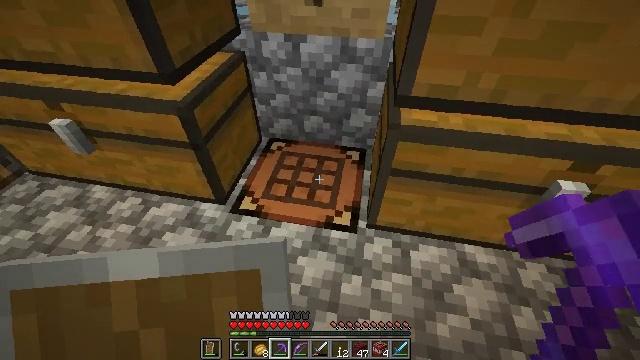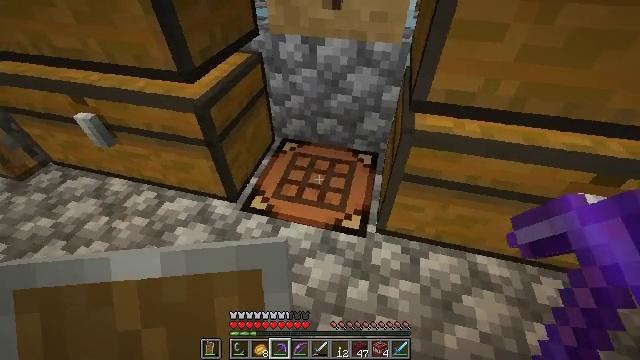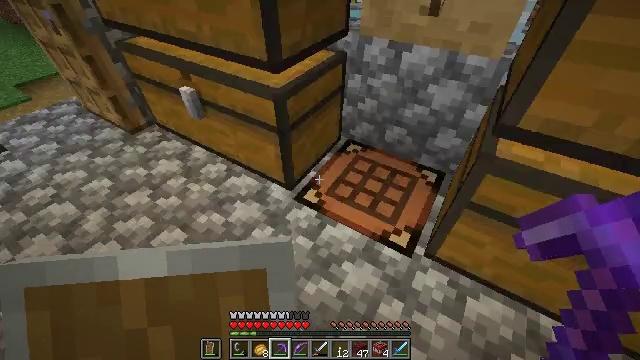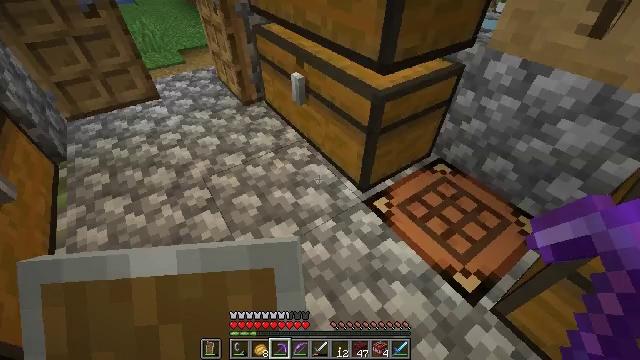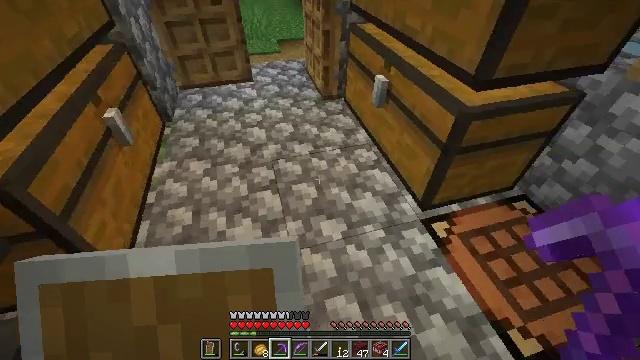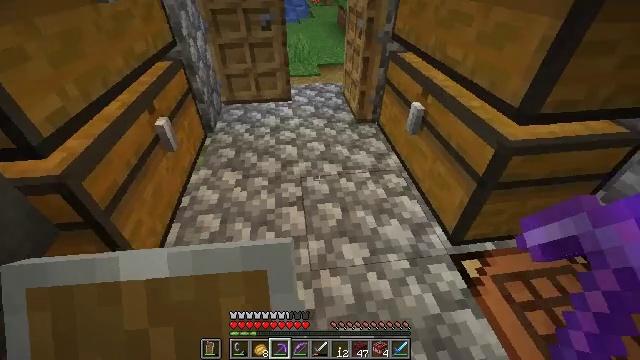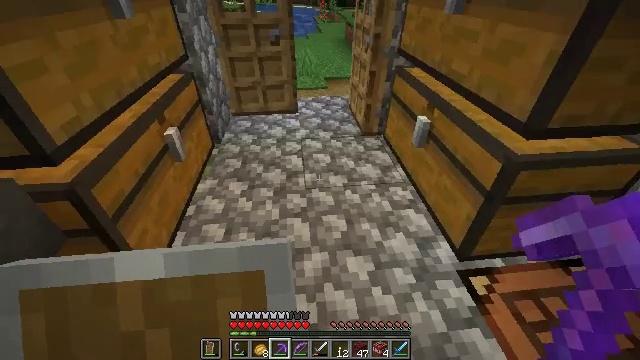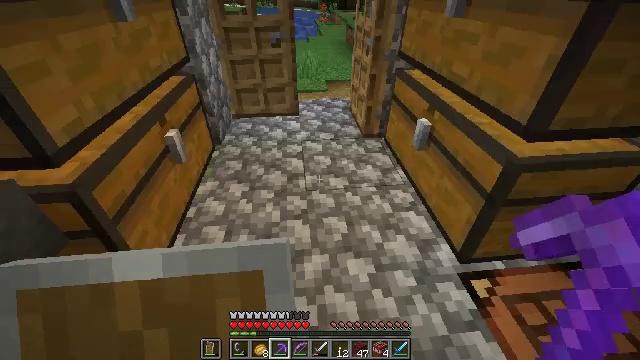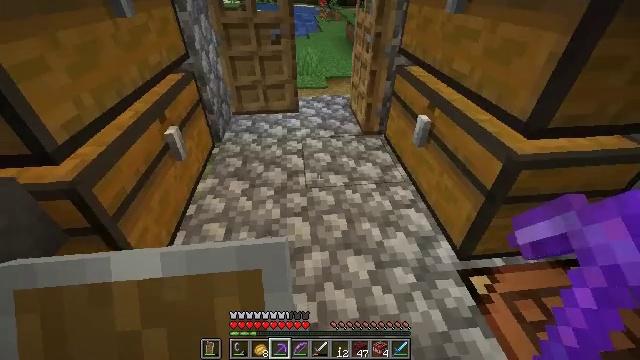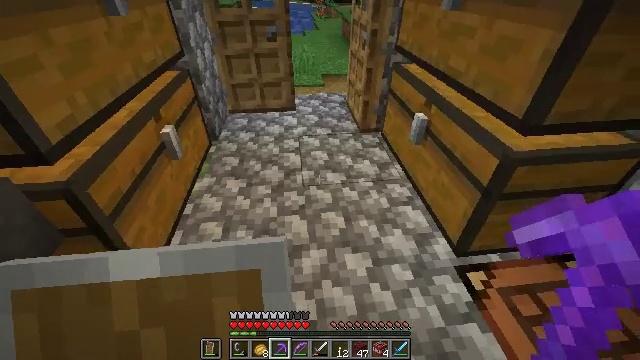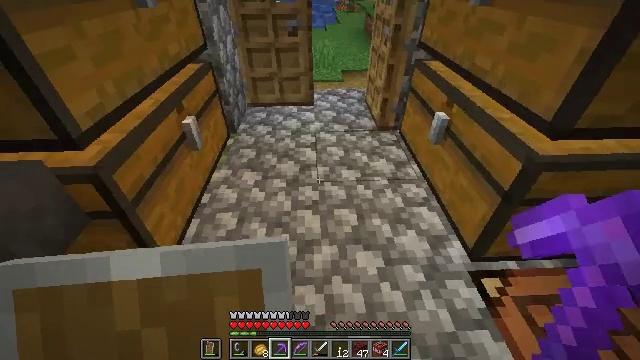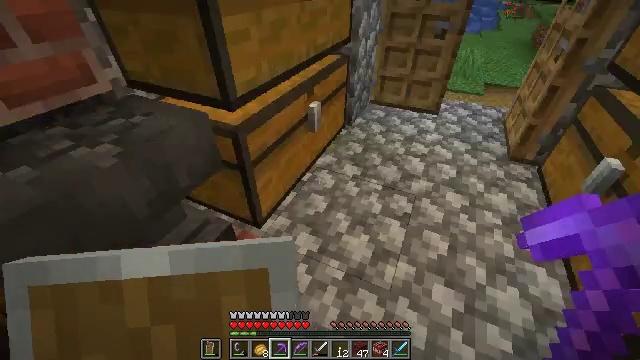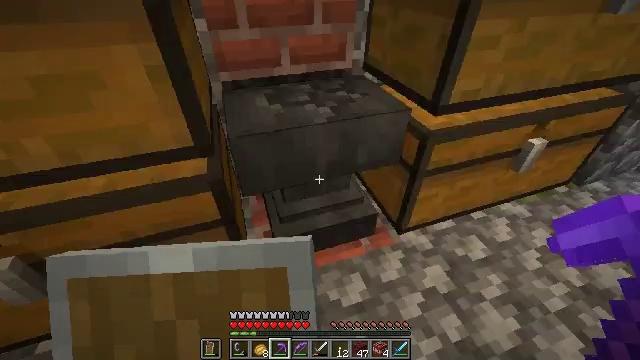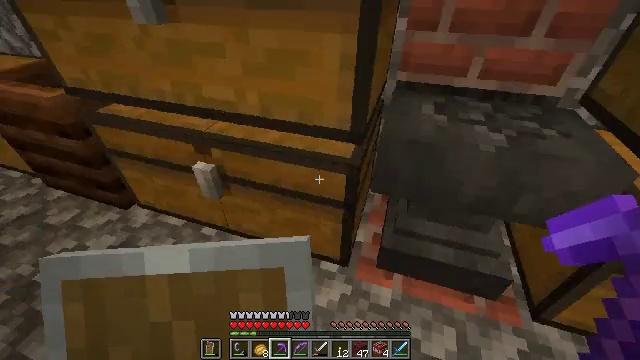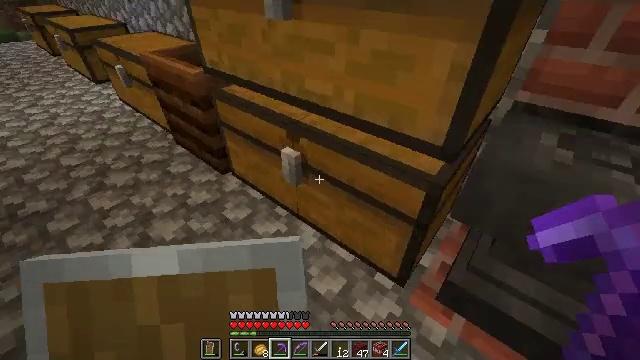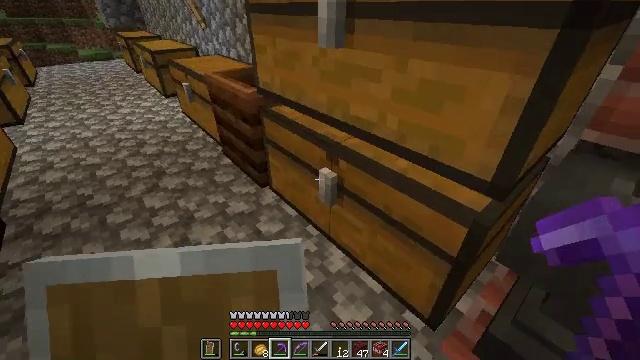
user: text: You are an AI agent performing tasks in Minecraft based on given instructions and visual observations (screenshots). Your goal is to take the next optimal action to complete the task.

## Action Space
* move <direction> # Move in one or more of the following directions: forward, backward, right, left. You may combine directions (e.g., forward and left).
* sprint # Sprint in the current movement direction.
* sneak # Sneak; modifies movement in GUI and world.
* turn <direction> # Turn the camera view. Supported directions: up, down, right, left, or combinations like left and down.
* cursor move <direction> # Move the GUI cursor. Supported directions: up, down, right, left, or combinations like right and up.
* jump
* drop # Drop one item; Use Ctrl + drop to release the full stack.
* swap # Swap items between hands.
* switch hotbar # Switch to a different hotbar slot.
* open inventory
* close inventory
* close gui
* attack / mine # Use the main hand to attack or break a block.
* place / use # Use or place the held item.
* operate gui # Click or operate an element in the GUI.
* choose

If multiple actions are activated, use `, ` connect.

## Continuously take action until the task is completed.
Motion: motion action
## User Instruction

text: Use gold and netherite scraps to craft a netherite ingot.
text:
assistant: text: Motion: turn left
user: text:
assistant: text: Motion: turn left
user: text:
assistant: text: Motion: turn left
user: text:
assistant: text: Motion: turn left
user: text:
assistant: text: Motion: turn left and up
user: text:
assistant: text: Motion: turn left and up
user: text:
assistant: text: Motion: no_op
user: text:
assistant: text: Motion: no_op
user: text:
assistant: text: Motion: no_op
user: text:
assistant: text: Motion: turn left
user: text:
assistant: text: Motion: turn left
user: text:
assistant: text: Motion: turn left
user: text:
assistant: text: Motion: turn left
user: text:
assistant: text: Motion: turn left
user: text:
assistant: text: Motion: turn left and up
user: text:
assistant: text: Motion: turn up
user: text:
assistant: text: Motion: no_op
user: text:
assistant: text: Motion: no_op
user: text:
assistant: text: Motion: no_op
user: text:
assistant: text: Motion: turn left
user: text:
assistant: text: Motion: move forward, turn left and up
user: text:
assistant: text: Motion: move forward, turn left
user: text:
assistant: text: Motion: move forward, turn left and up
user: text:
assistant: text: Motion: move forward, turn left and up
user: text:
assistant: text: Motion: move forward, turn left and up
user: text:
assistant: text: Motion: move forward
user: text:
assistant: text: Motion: move forward
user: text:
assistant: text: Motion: move forward
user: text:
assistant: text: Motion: move forward
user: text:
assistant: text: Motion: move forward